Field crop: tomato
Growth stage: 1
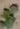
Species: solanum